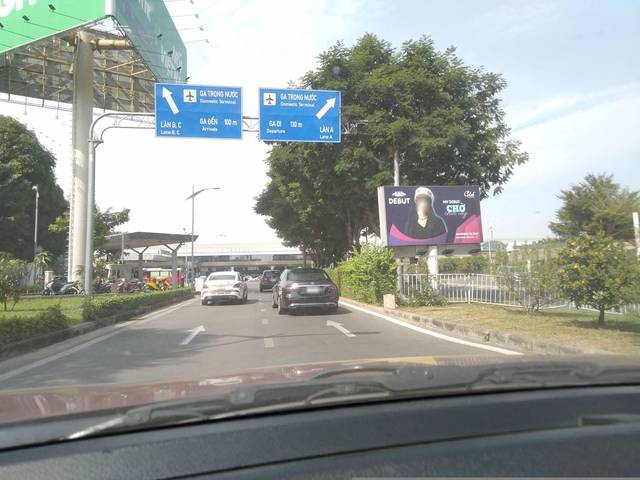
Region: Vietnam
Coordinates: 10.814, 106.664